Field crop: maize
Growth stage: 1
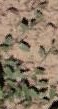
Species: convolvulus